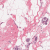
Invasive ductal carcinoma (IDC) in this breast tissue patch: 0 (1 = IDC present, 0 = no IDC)